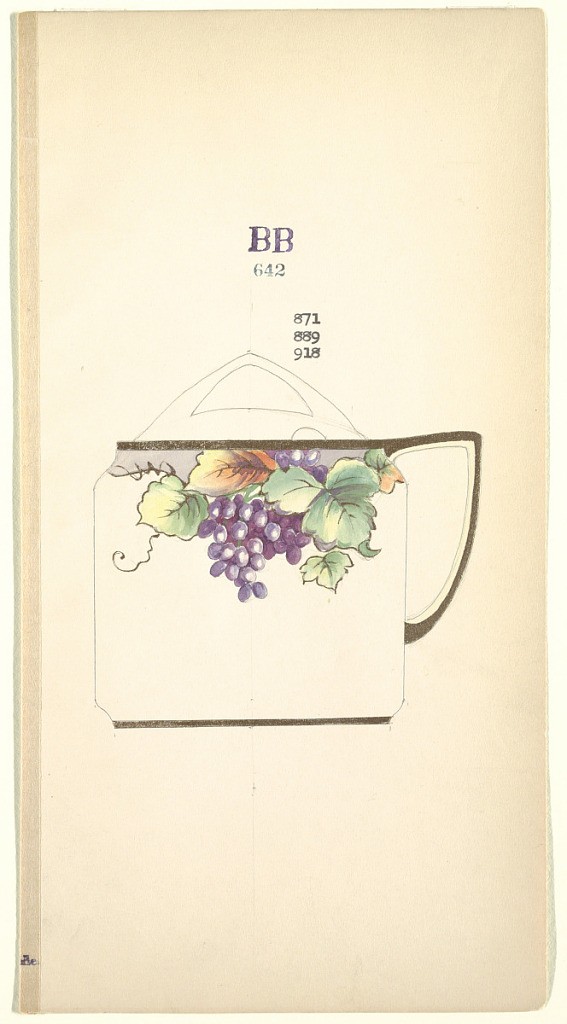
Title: Design for a Teacup
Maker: Noritake, Japan and New York, New York, USA
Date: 1880–1910
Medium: Brush and watercolor, gold gouache, graphite on cream paper
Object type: Drawing
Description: Teacup design with lid unfinished (in graphite), gold rim top and bottom; purple grapes, green and orange leaves, gold tendril; pointed handle.